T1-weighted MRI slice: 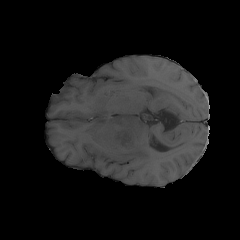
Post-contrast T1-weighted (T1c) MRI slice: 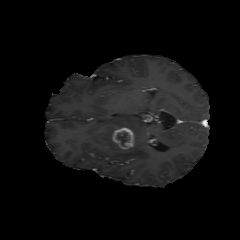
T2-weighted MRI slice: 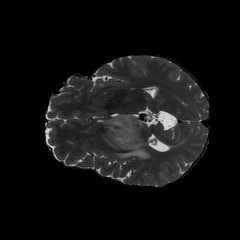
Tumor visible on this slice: yes